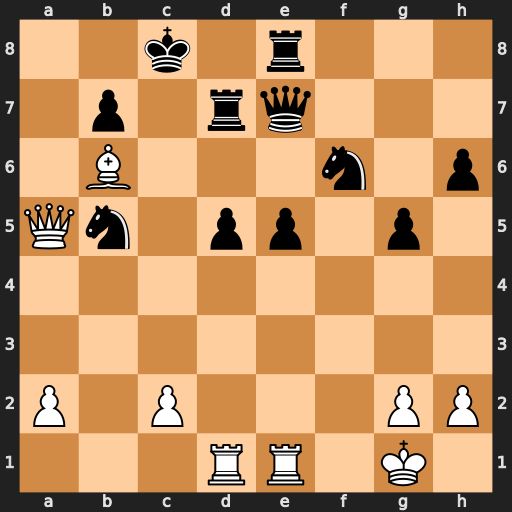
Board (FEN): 2k1r3/1p1rq3/1B3n1p/Qn1pp1p1/8/8/P1P3PP/3RR1K1
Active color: w
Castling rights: -
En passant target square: -
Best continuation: Qa8#